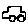
Label: car